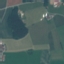
Land use / land cover: Pasture